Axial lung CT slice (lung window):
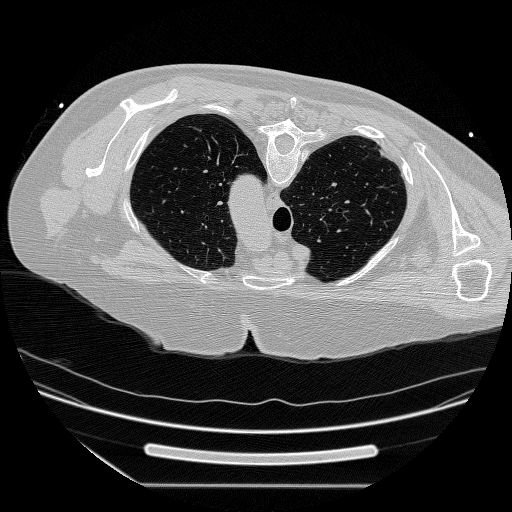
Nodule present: no